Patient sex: M
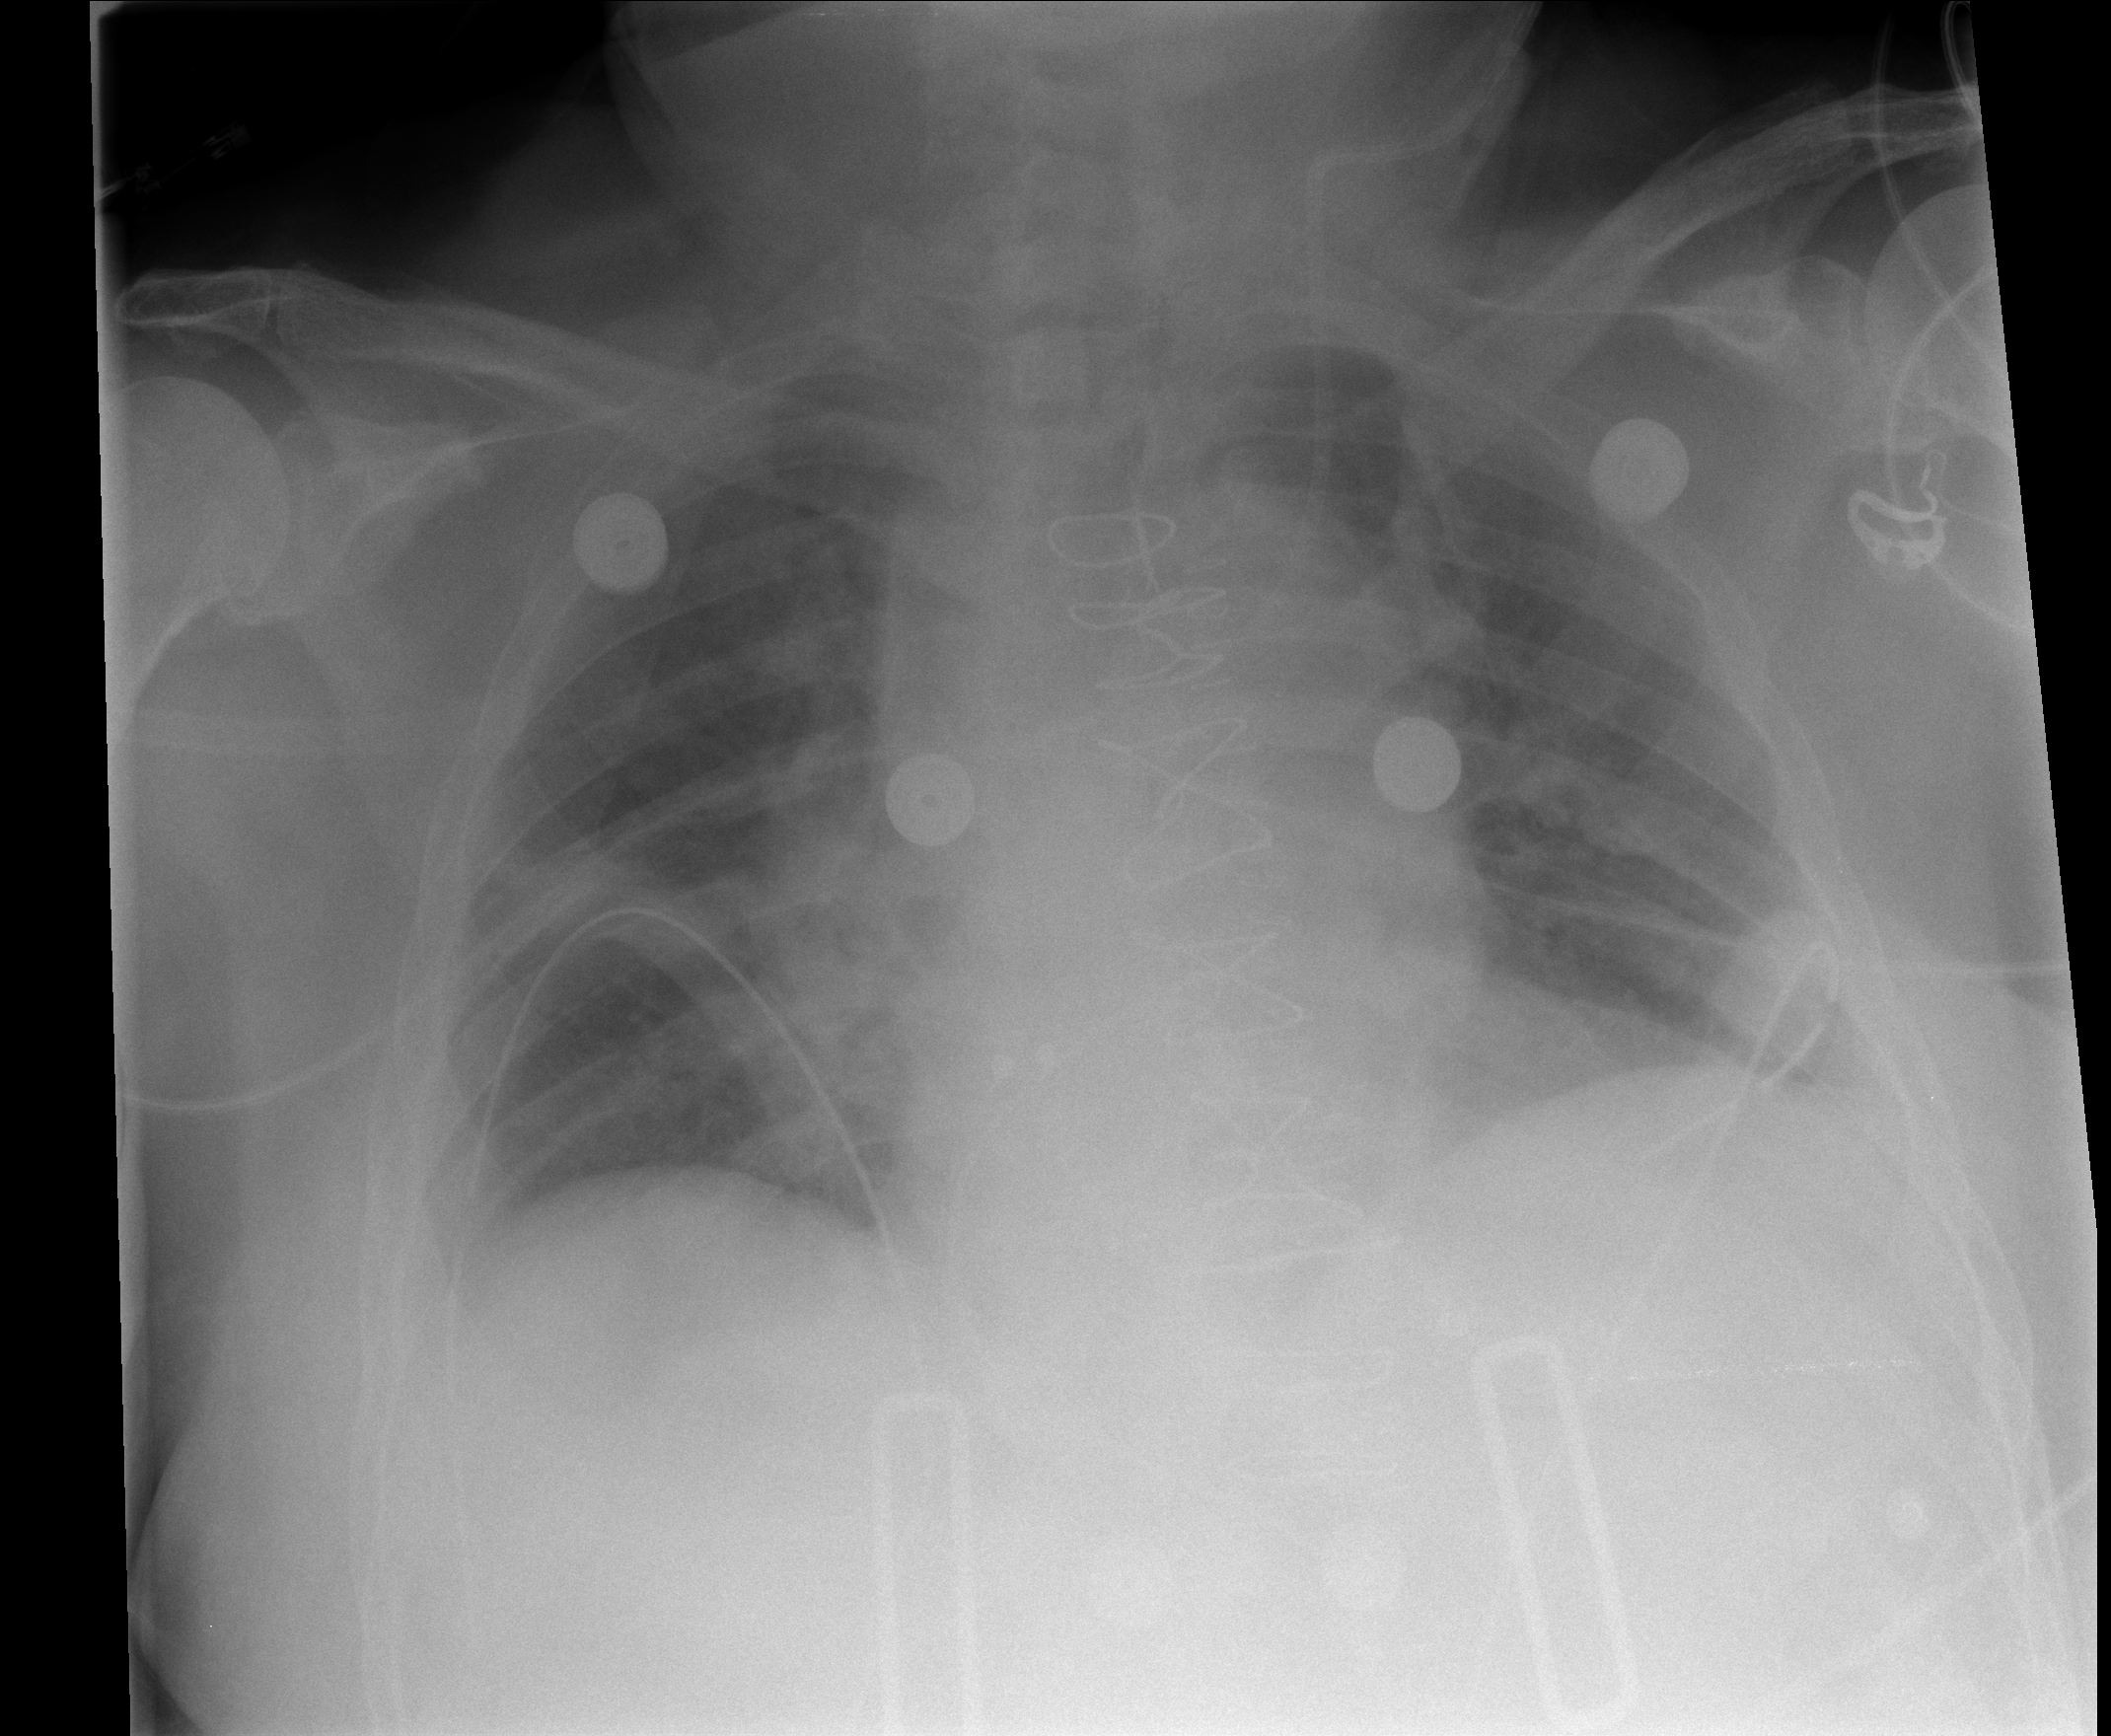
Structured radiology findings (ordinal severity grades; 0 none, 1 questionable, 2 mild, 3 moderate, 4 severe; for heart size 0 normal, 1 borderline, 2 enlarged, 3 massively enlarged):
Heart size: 0
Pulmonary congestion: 1
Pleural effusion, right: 0
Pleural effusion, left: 0
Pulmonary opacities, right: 0
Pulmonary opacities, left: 1
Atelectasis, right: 1
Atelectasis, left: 1